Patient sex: F
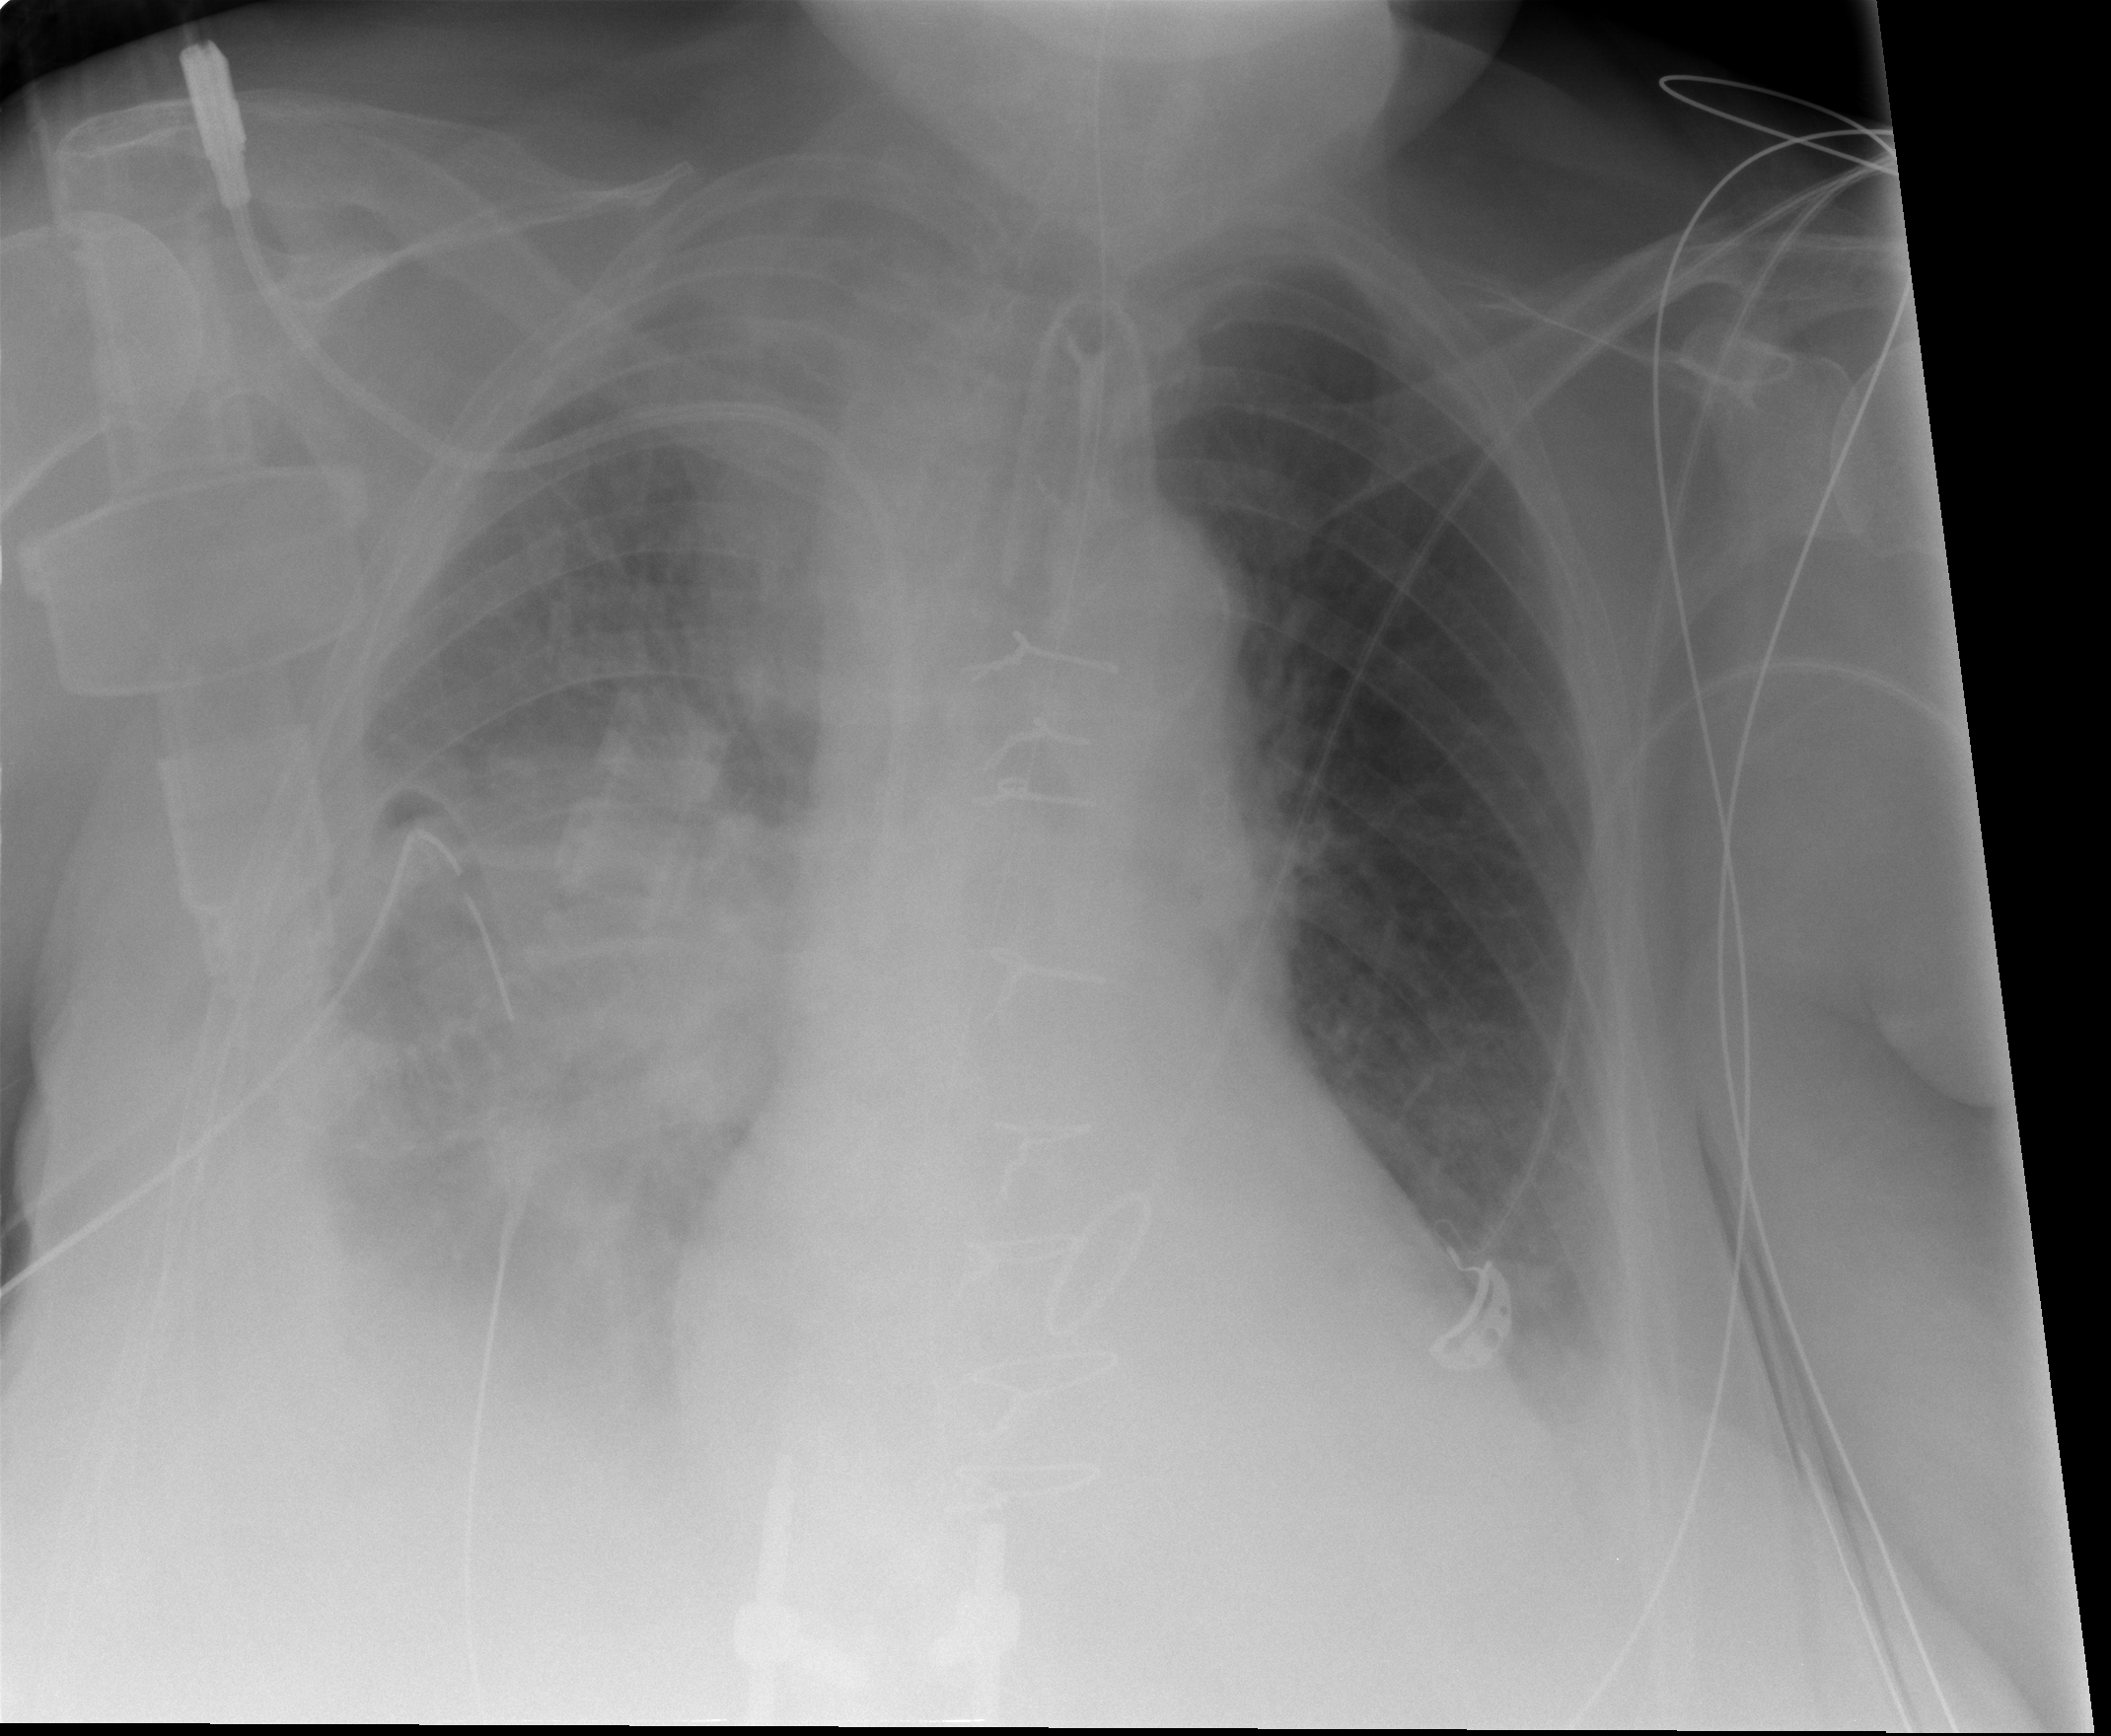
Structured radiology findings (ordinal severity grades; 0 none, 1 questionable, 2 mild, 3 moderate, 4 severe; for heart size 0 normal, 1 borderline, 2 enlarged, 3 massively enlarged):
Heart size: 2
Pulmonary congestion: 0
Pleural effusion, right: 3
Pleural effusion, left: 2
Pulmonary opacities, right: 3
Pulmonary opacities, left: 0
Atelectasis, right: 3
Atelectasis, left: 2